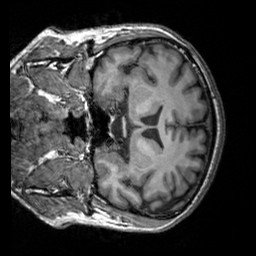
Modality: T1w
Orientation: coronal
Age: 54
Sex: male
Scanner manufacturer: siemens
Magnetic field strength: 3 T
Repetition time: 2.3 s
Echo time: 0.00303 s